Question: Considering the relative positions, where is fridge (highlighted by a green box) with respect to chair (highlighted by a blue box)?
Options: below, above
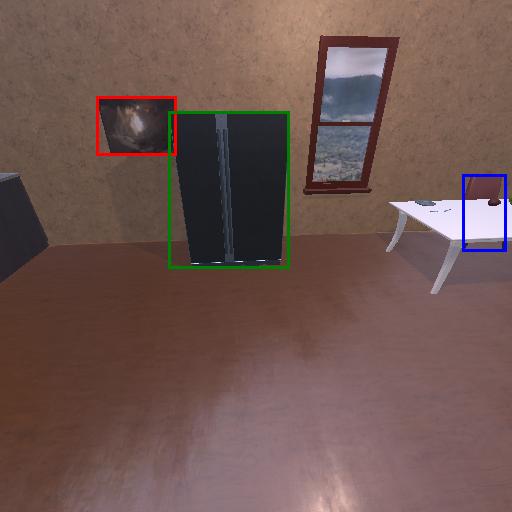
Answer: below